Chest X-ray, PA view. Patient: 69 years old, sex M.
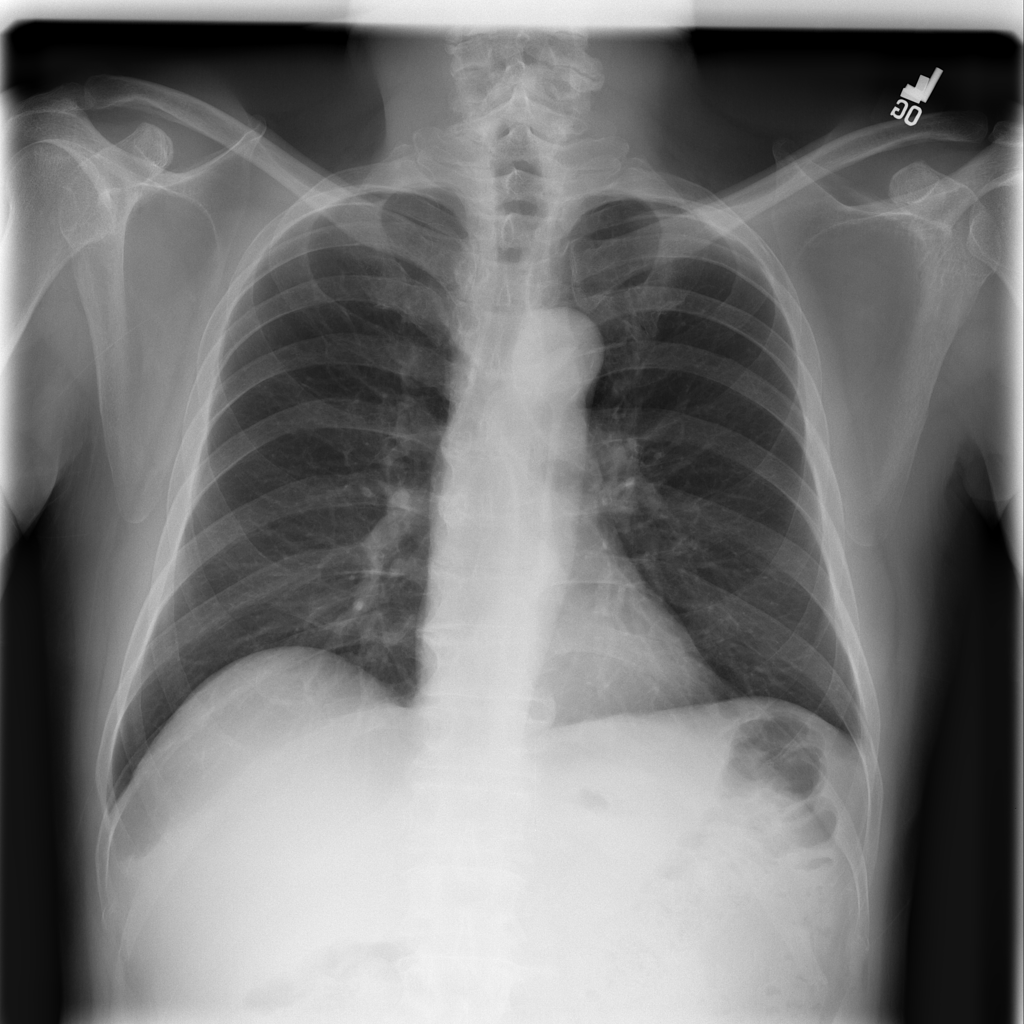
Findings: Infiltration